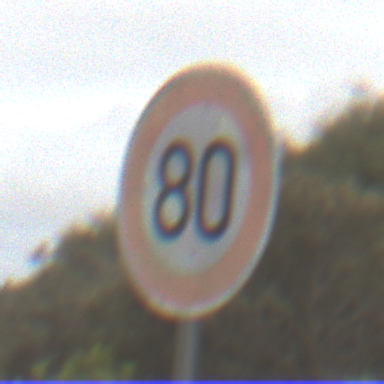
Verkehrszeichen: Geschwindigkeit80
Umgebung: Outdoor, Nature
Tageszeit: Midday
Wetter: Overcast
Licht: Natural
Jahreszeit: NotSpecified
Kontrast: LowContrast